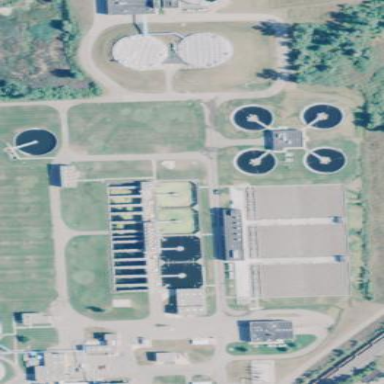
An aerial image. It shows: View of wastewater plant.